Interaction volume radius: 10 \u00c5
Interaction volume height: 20 \u00c5
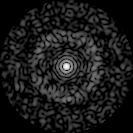
Disorder parameter: 0.8516